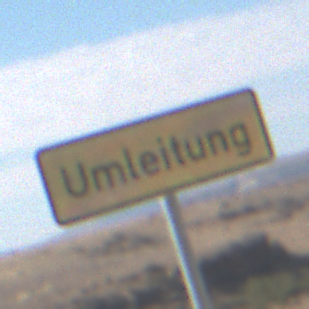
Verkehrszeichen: EndeDerUmleitungsankuendigung
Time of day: Midday
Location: Outdoor (Nature)
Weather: Clear
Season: NotSpecified
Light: Natural